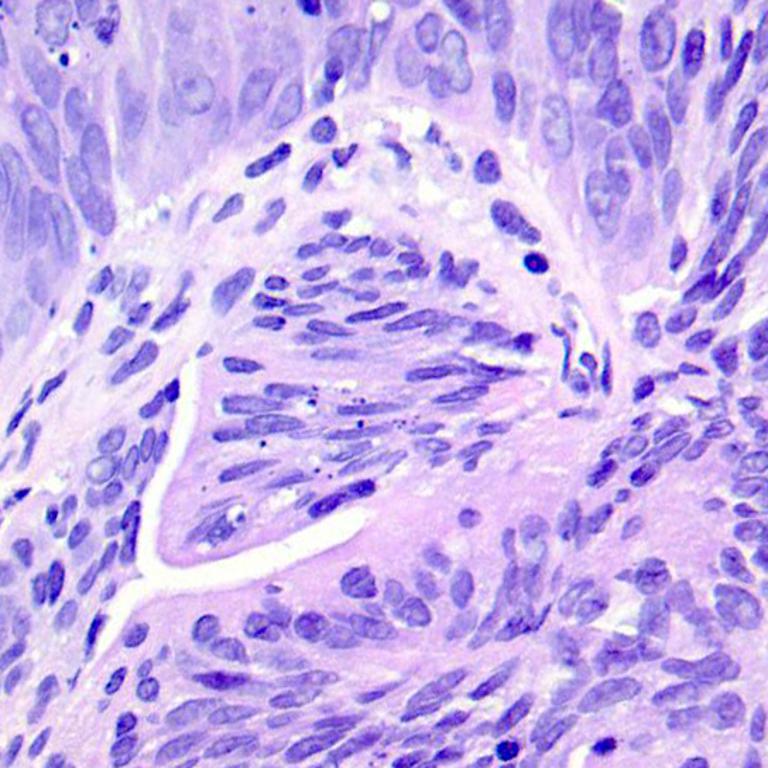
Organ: colon
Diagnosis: adenocarcinomas